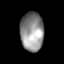
Tissue: skin
Cell type: Fibroblasts
Senescence score: 0.7395
Nuclear area (px): 883
Mean DAPI intensity: 144.17